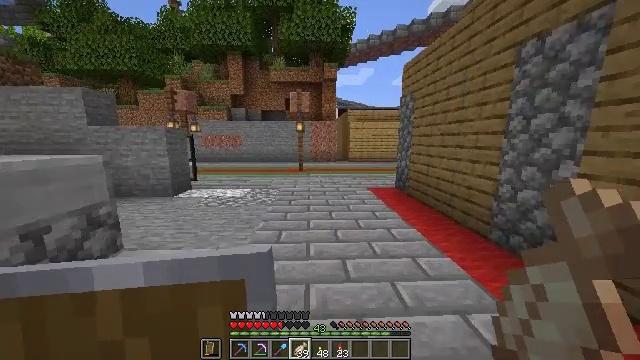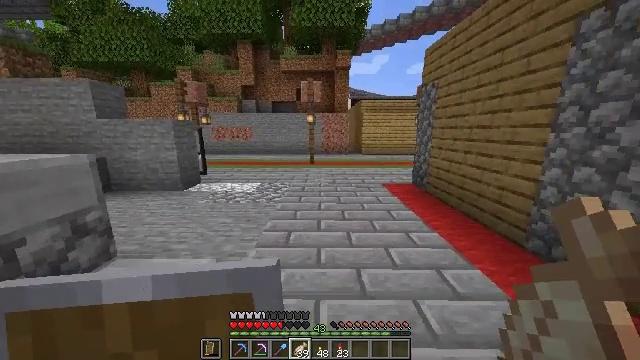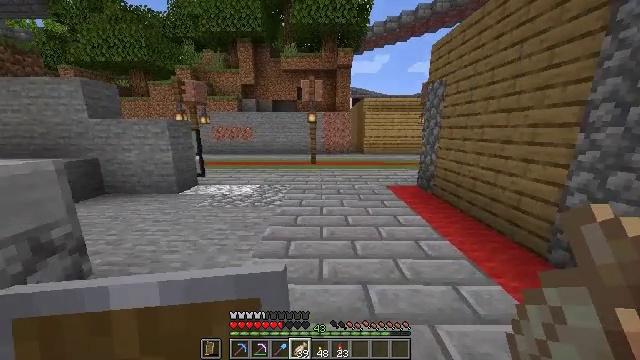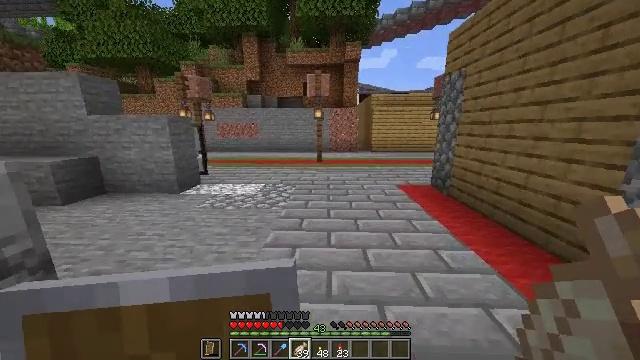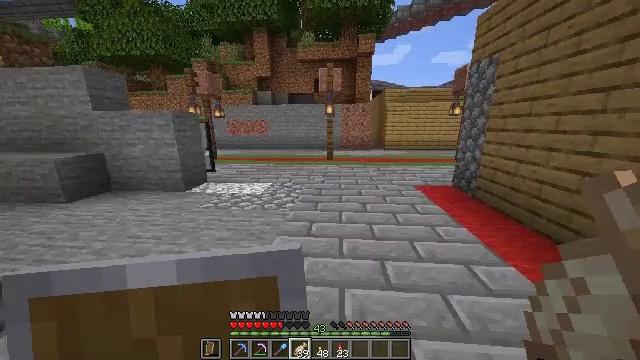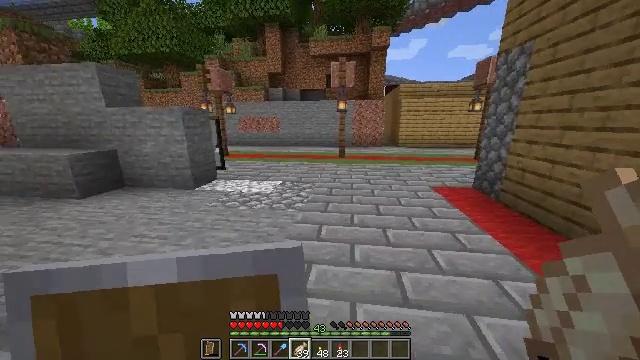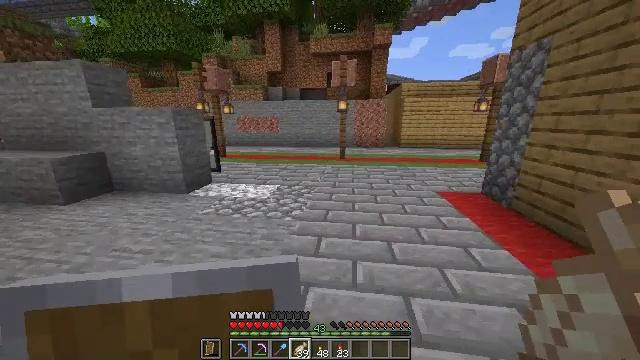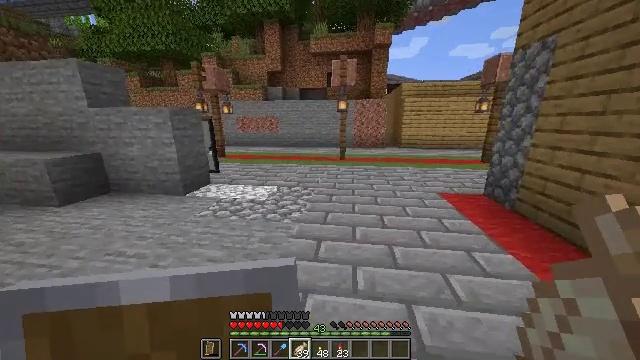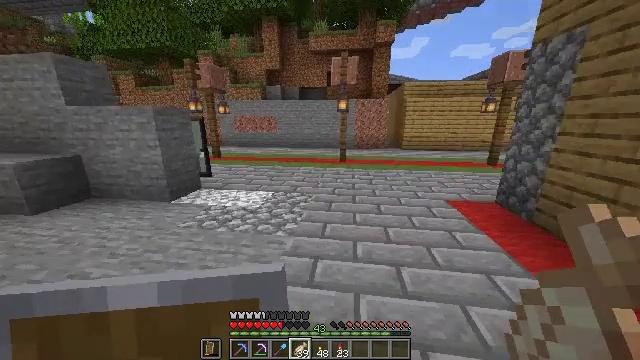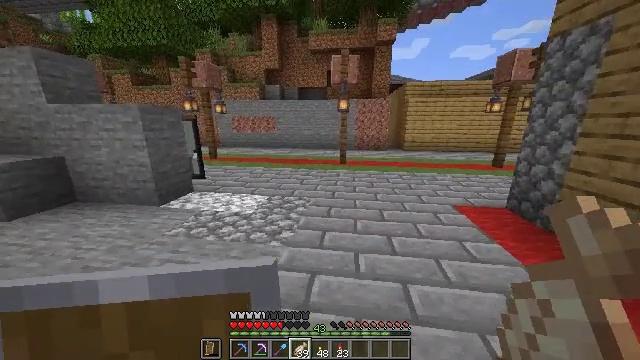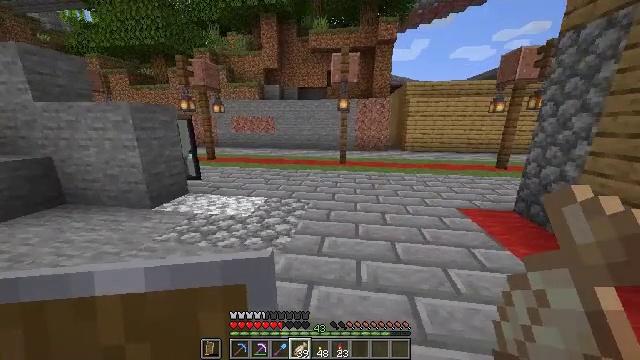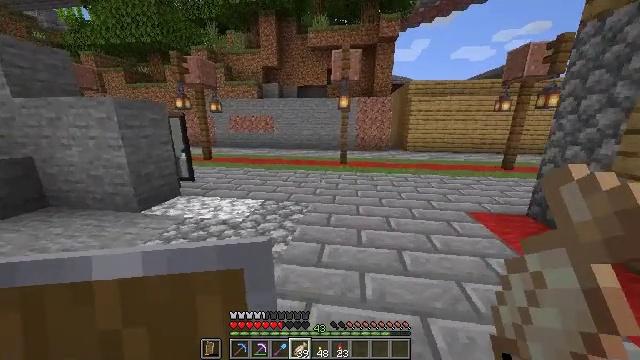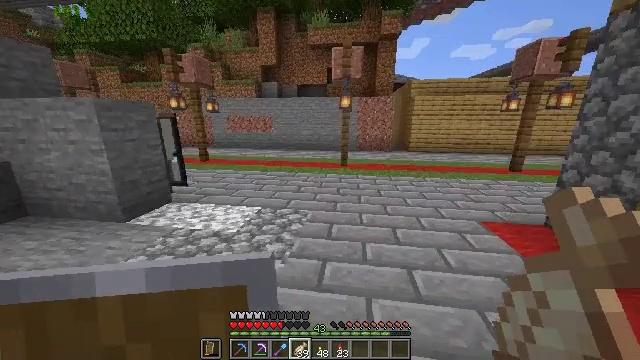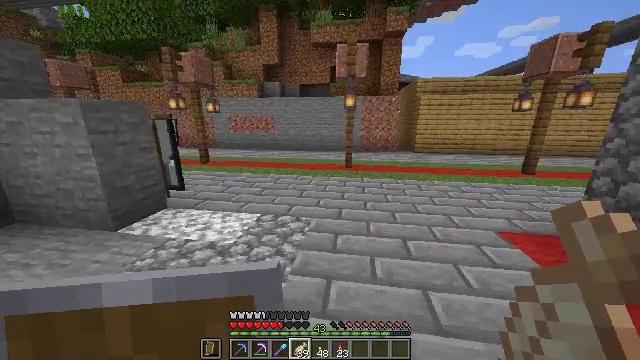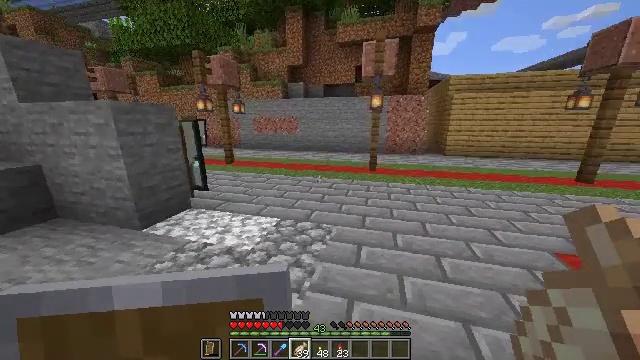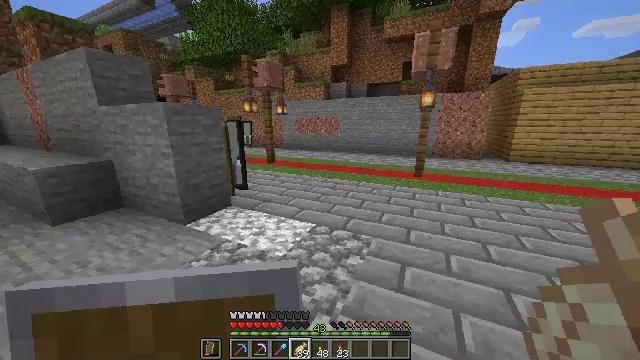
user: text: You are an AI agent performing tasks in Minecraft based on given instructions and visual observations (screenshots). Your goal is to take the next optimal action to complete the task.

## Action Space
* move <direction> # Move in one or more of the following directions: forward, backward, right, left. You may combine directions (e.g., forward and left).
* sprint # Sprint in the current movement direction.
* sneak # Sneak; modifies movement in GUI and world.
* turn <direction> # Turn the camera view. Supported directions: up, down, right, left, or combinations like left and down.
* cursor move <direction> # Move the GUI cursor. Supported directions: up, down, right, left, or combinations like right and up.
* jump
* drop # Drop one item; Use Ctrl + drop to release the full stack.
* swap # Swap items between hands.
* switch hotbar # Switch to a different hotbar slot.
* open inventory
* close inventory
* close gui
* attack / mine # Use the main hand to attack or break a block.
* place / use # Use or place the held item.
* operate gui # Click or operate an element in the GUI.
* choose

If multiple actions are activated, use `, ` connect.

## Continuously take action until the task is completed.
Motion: motion action
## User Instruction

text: Extract the quartz pillar from a building.
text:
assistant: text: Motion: move forward, turn left and down
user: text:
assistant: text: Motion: move forward
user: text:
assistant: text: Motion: move forward, turn left
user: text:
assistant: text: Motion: move forward, turn left
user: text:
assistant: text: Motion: move forward, turn left
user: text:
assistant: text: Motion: move forward
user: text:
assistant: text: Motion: move forward
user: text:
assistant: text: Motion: move forward
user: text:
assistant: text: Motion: move forward
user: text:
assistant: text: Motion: move forward
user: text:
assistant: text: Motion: move forward
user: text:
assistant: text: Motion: move forward
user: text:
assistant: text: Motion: move forward
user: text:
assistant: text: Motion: move forward, turn left
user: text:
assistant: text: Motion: move forward, turn left
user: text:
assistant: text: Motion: move forward, turn left
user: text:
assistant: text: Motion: move forward
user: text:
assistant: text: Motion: move forward and move right, turn left
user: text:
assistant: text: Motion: move forward and move right, turn left
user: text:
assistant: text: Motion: move forward and move right, turn left
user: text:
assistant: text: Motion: move forward
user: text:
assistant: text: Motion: move forward
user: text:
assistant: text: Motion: move forward and move right
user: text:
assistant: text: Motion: move forward and move right, turn left and up
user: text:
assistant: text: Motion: move forward and move right, turn left and up
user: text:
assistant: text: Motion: move forward, turn left
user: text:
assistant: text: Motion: move forward, turn left and up
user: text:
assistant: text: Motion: move forward, turn left
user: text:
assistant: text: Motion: move forward
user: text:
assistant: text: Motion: move forward